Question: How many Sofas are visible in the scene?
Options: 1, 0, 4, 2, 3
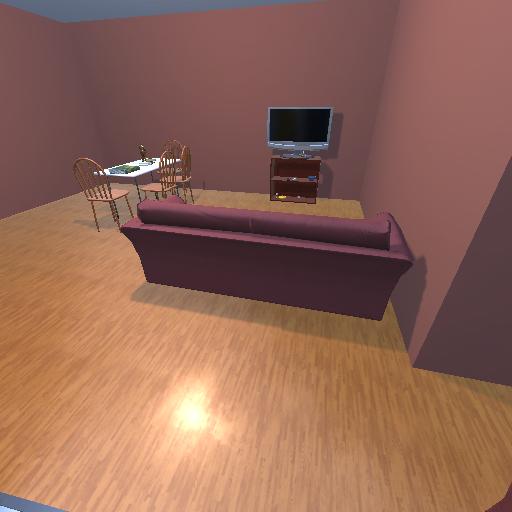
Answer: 1